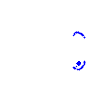
Particle: pion